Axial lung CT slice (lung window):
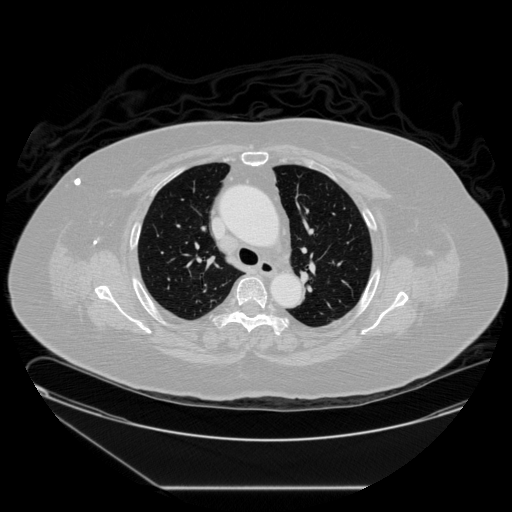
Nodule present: no